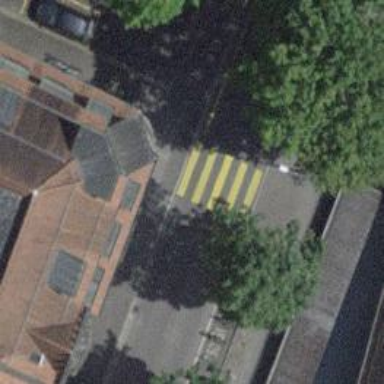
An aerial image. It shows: Uncontrolled zebra crossing with notable zebra markings.